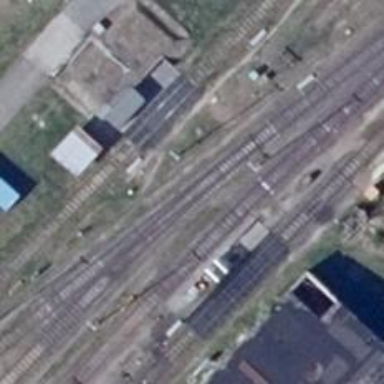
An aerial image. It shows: Railway yard used for servicing trains.